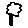
Label: tree